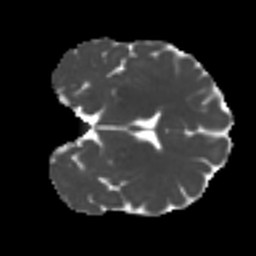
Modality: MD
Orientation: coronal
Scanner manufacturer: siemens
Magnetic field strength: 3 T
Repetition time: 4 s
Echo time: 0.0594 s